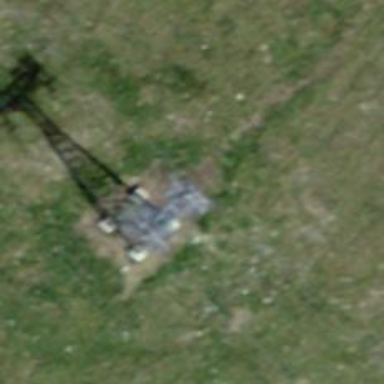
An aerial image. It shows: Pylon for aerialway.